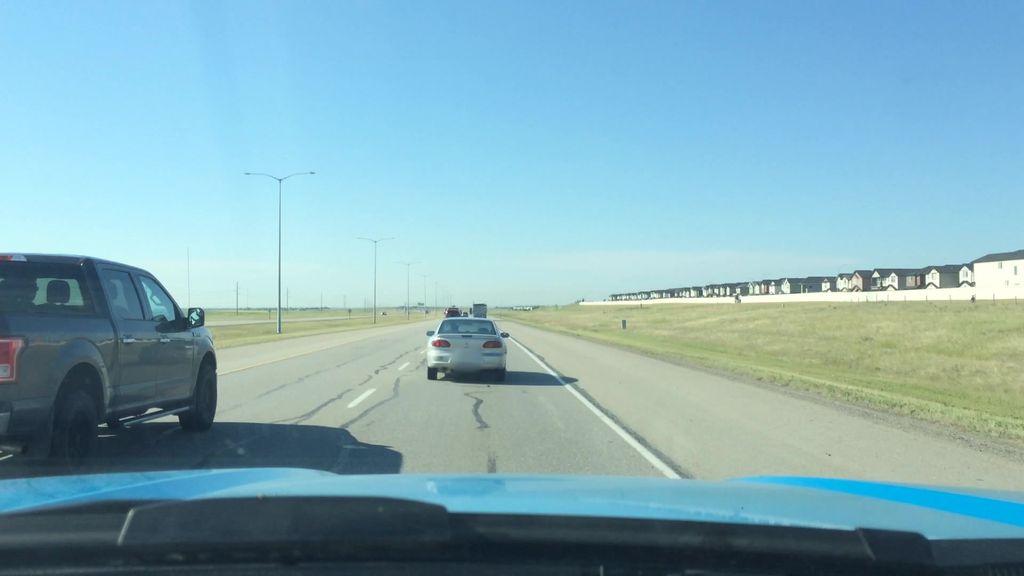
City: calgary